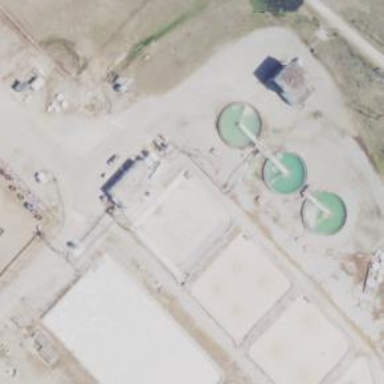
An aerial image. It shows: Body of wastewater.